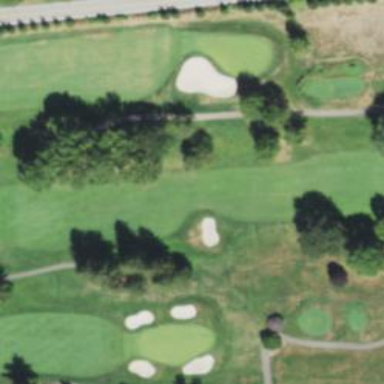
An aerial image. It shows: Golf hole.